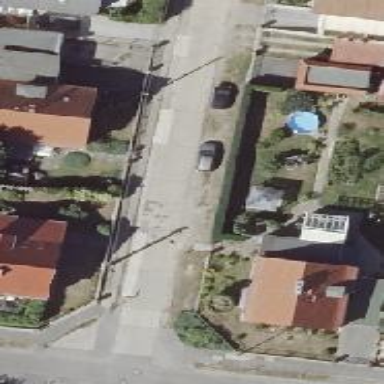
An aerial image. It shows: Footway.